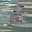
Label: 6